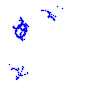
Particle: pion